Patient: sex M, age 69
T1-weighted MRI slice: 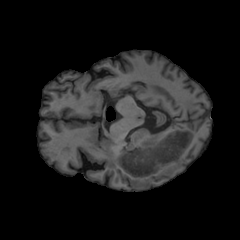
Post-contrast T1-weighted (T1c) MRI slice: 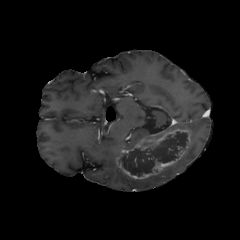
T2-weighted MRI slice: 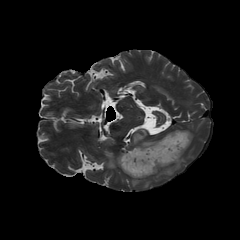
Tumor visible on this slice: yes
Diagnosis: Glioblastoma, IDH-wildtype
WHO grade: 4